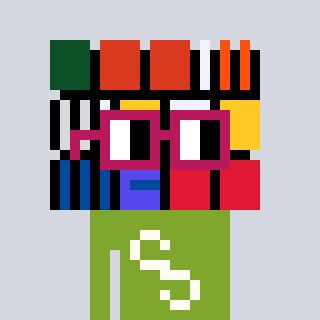
a pixel art character with square dark red glasses, a abstract-shaped head and a slimegreen-colored body on a cool background